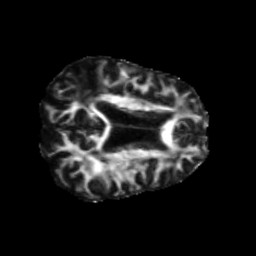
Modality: FA
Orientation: axial
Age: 73
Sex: female
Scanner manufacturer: siemens
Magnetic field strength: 3 T
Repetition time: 5.25 s
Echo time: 0.08 s